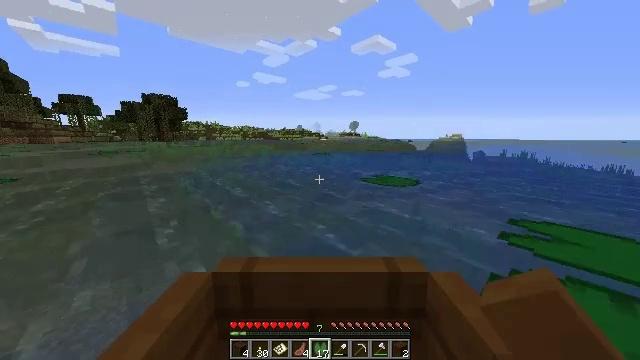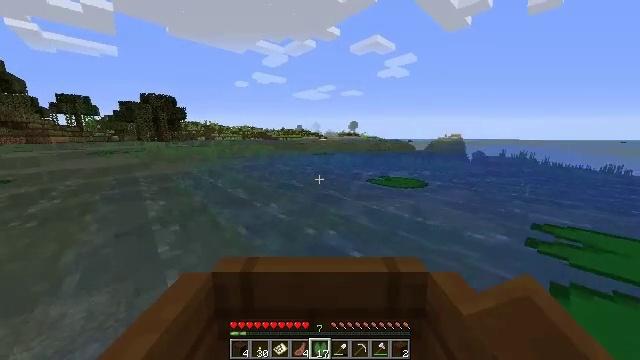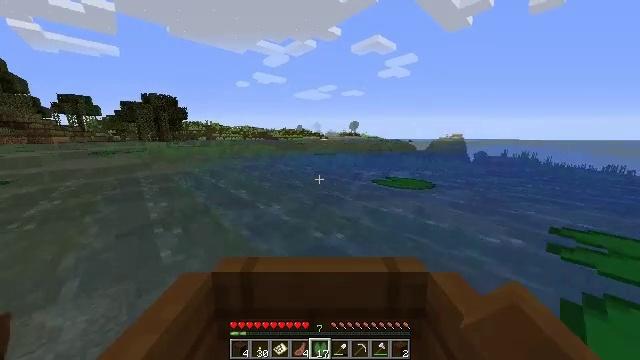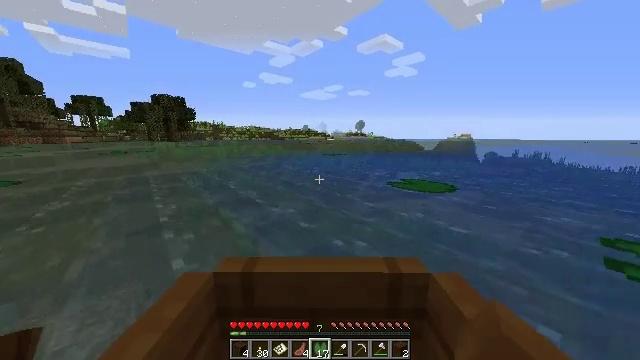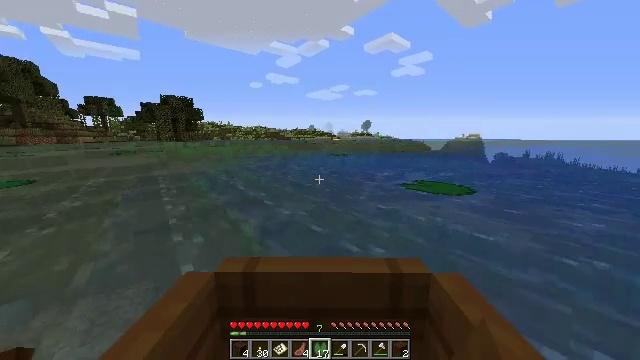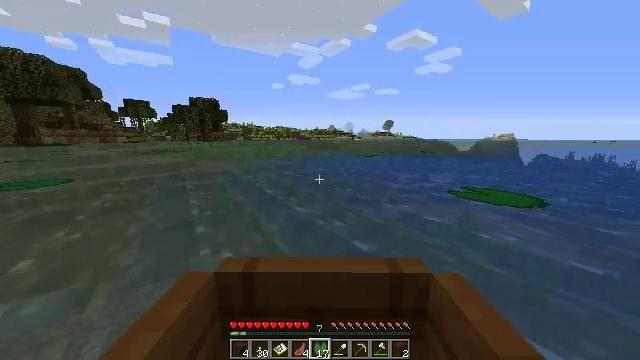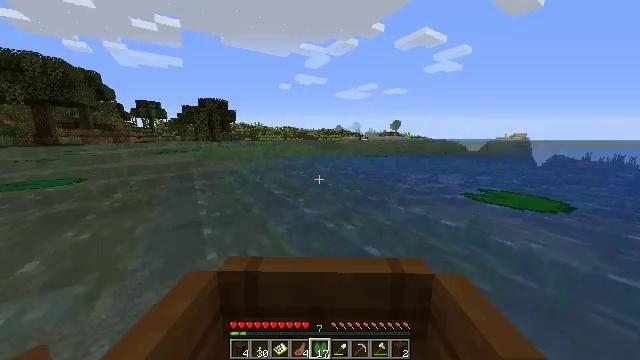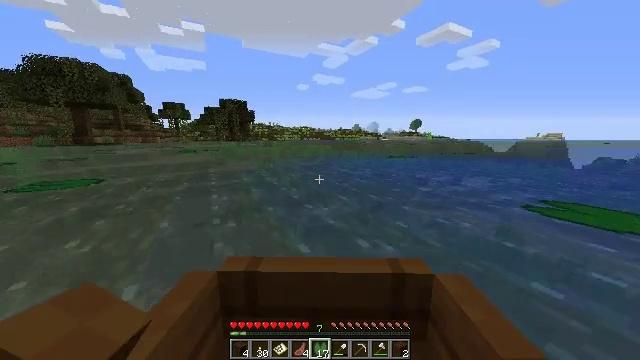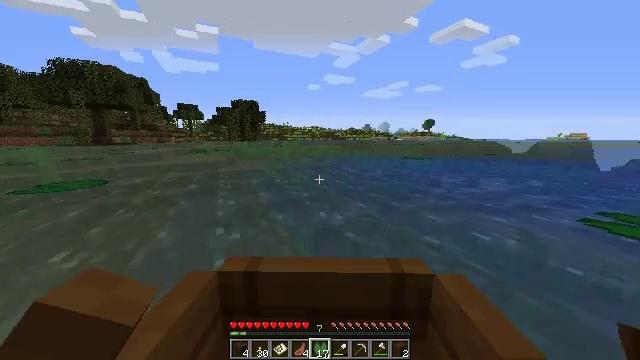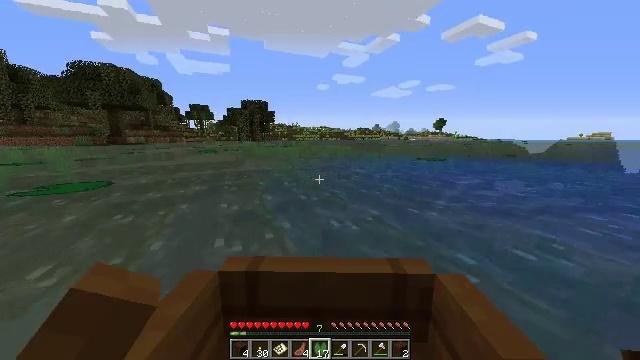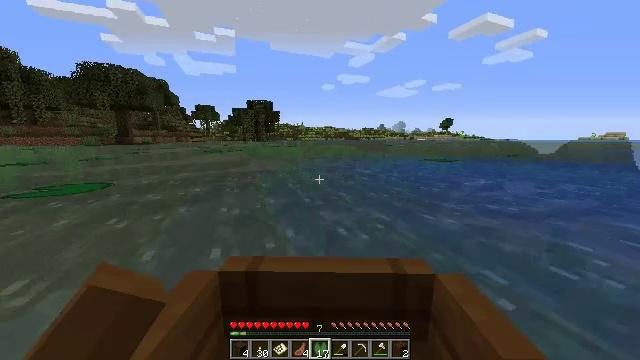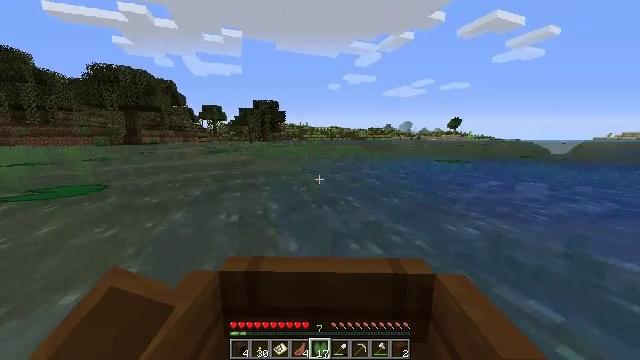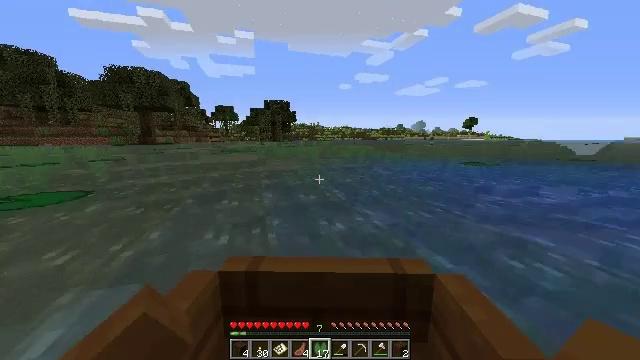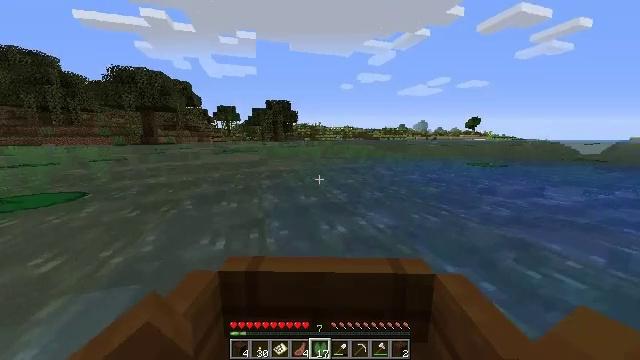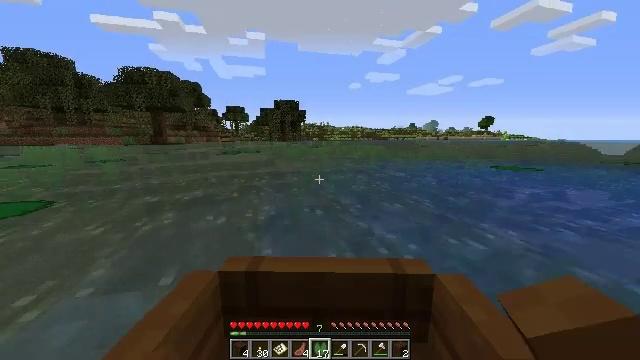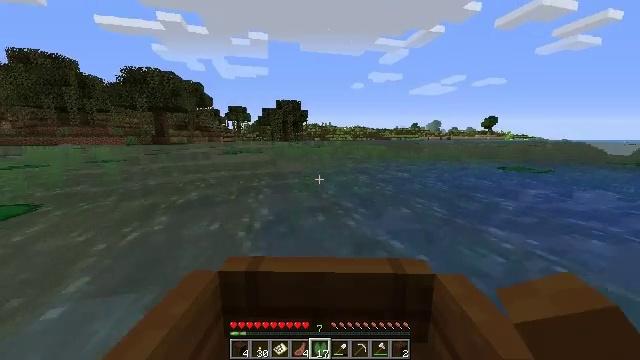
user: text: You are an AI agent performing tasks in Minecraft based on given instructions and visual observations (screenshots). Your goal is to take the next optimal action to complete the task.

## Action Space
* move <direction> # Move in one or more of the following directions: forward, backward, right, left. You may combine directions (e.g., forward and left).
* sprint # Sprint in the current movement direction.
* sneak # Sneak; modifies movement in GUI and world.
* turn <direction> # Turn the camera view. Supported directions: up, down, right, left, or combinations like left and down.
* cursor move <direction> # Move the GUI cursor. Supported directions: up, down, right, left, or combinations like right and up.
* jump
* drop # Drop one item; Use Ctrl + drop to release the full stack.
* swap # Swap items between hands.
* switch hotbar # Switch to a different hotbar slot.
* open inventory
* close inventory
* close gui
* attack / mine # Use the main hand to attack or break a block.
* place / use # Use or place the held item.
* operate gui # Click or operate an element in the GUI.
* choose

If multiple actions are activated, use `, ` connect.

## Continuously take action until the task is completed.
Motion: motion action
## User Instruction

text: Gather sugar cane for crafting.
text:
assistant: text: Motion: move forward and move left
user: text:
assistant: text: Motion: move forward and move left
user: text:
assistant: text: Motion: move forward and move left
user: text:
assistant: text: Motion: move forward and move left
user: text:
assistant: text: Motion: move forward
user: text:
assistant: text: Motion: move forward
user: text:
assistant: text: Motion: move forward
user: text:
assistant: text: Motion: move forward
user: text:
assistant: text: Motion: move forward
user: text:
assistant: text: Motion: move forward
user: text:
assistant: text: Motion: move forward
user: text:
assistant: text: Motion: move forward
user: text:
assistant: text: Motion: move forward
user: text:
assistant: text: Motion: move forward
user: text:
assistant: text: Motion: move forward
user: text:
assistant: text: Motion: move forward and move right
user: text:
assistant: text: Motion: move forward and move right
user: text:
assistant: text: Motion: move forward
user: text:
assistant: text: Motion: move forward
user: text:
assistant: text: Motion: move forward
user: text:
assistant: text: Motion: move forward
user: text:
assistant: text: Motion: move forward
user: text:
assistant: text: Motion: move forward
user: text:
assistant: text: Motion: move forward
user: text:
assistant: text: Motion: move forward
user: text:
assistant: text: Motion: move forward
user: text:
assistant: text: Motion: move forward
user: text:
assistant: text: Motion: move forward
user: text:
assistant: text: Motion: move forward
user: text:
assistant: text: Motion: move forward